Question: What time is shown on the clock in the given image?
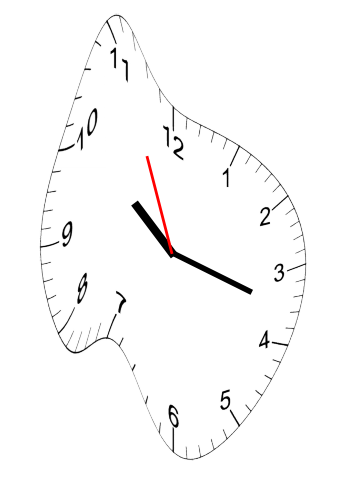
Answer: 10:17:56